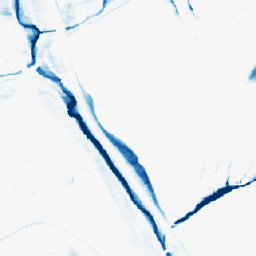
Category: morphological
Decomposition family: morphological_rect
Decomposition parameters: operation: closing
width: 20
height: 5
Upsampling method: area
Upsampling parameters: scale: 4
Upsampling scale: 4